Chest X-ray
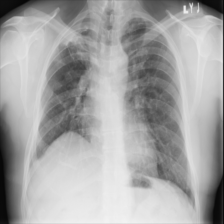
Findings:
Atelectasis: negative
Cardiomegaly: negative
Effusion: negative
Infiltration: negative
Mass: negative
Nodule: negative
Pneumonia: negative
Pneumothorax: negative
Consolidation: negative
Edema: negative
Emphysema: negative
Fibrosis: negative
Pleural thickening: negative
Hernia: negative